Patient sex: F
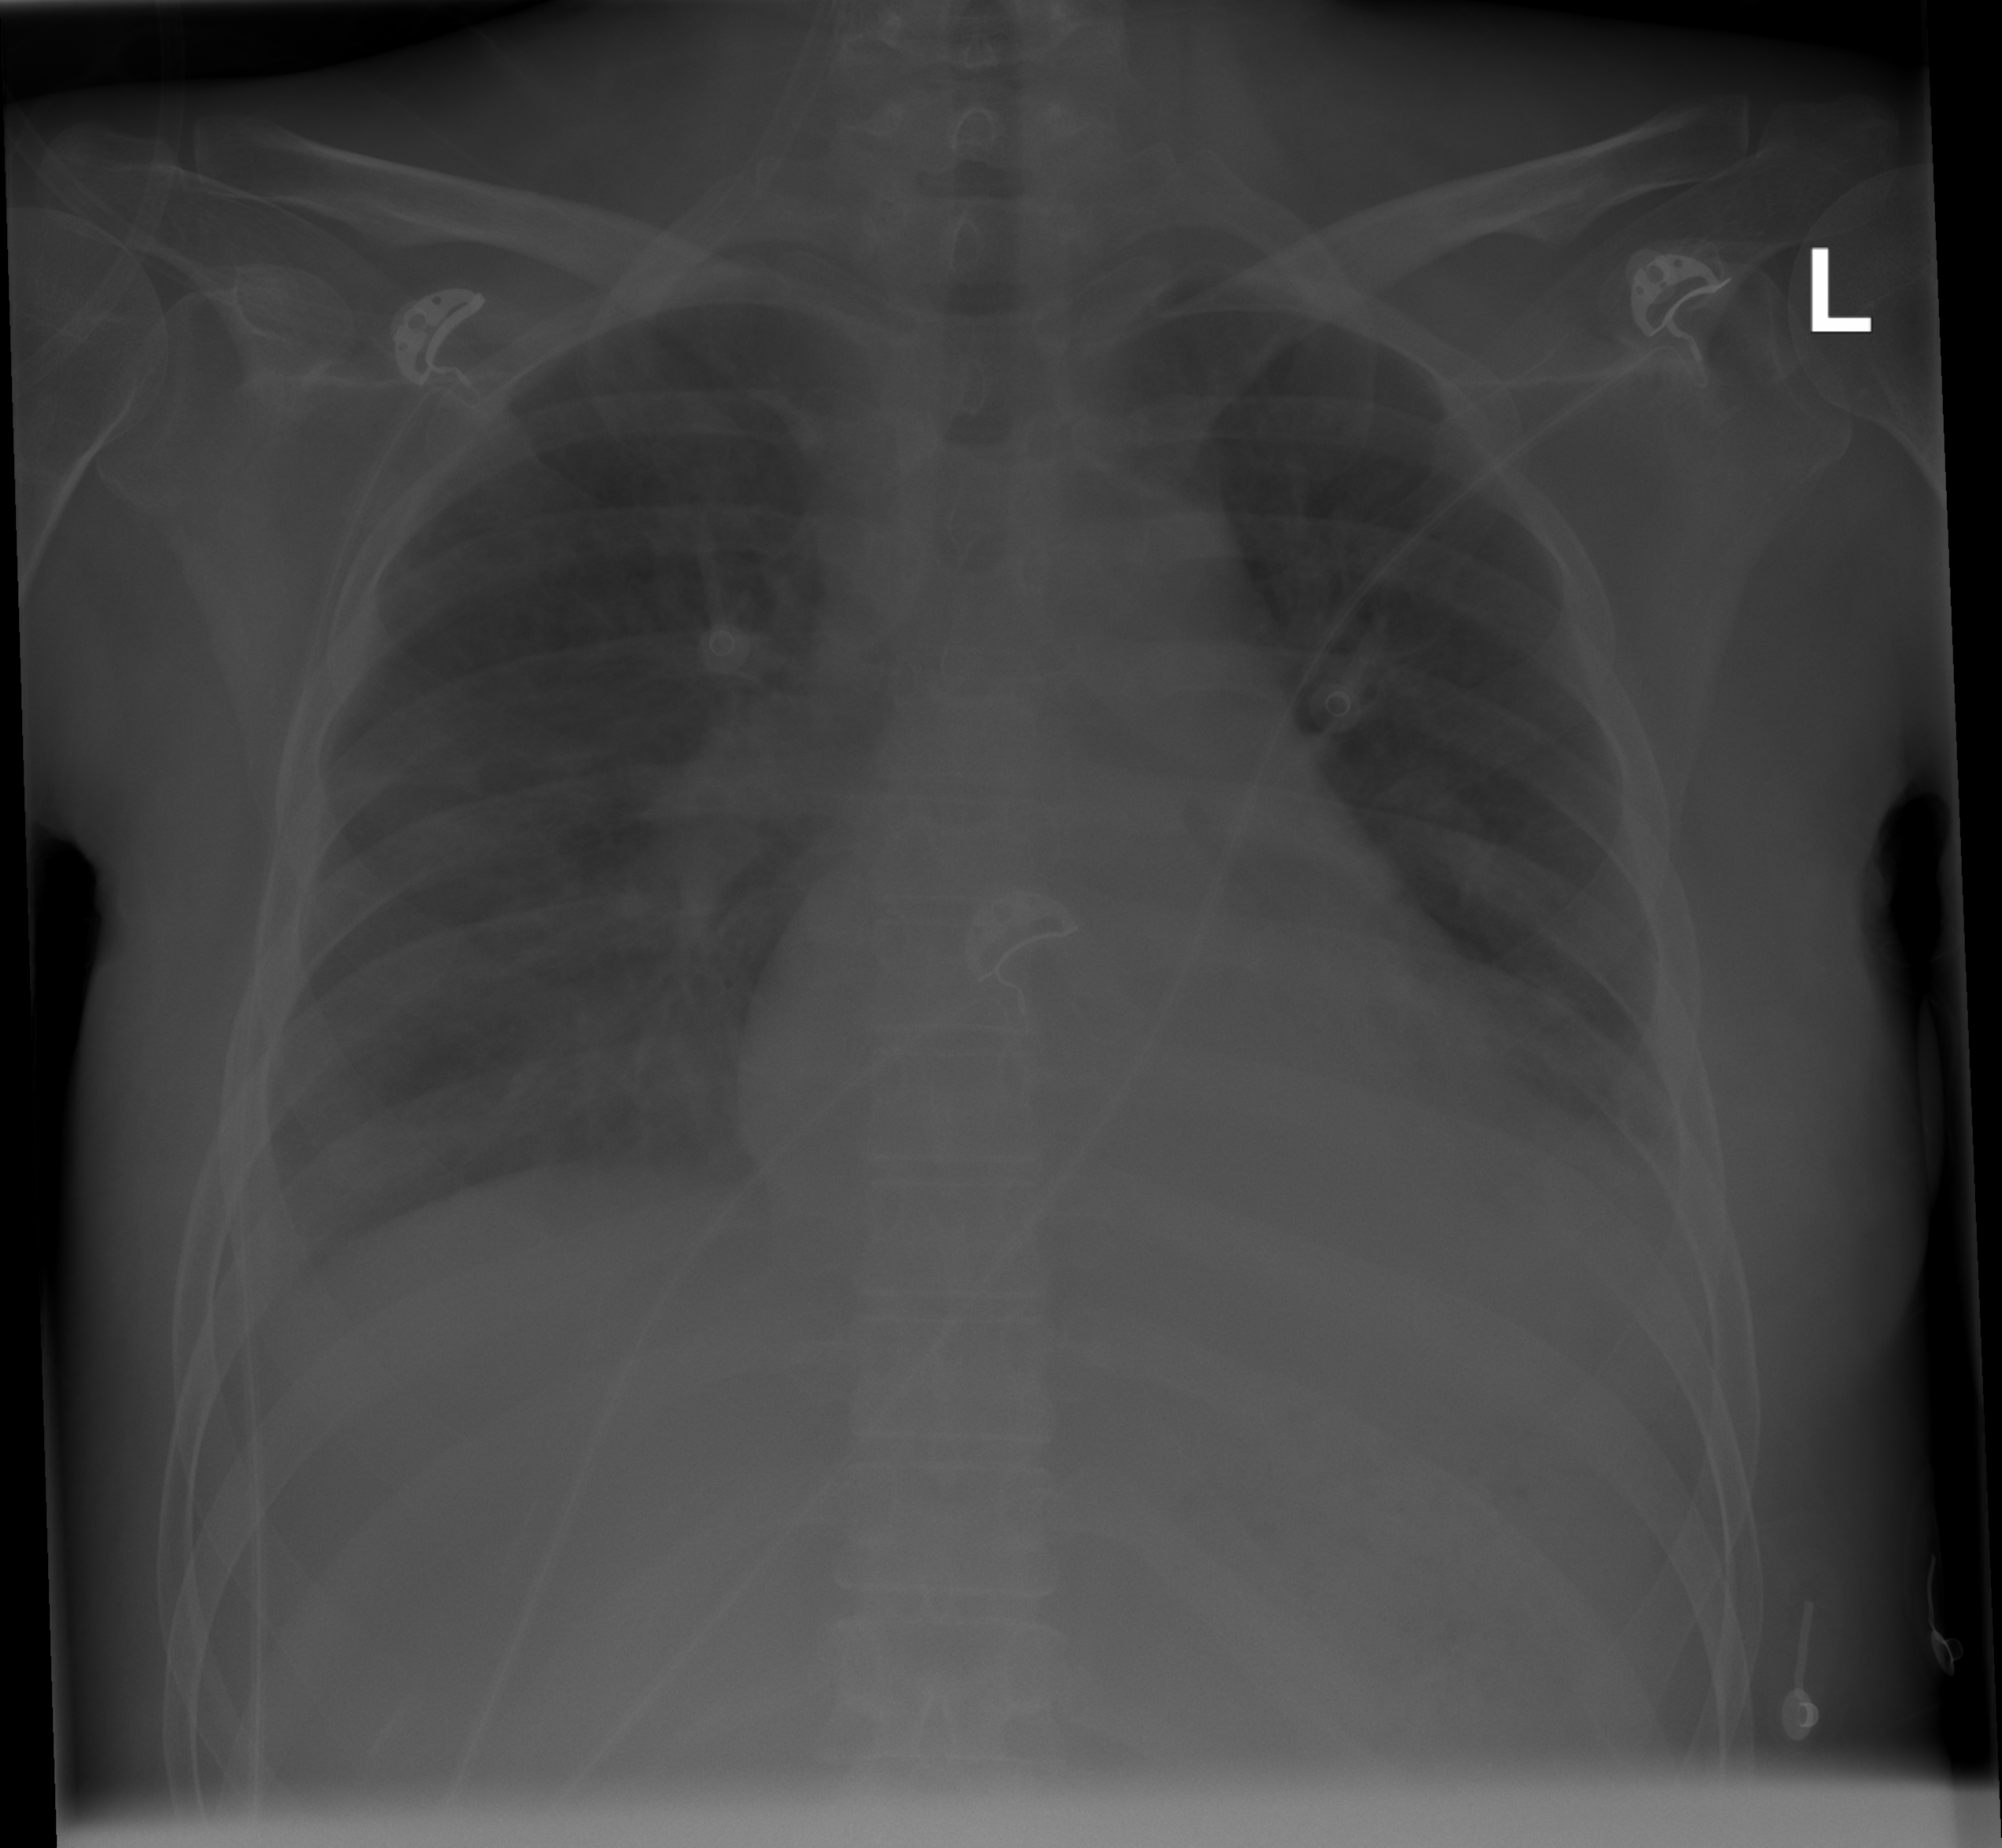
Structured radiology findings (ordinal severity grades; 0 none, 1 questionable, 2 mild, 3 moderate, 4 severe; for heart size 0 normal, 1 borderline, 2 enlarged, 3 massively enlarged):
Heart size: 2
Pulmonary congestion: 0
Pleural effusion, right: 0
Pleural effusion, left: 1
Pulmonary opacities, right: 1
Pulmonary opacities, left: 2
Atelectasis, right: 0
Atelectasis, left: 2